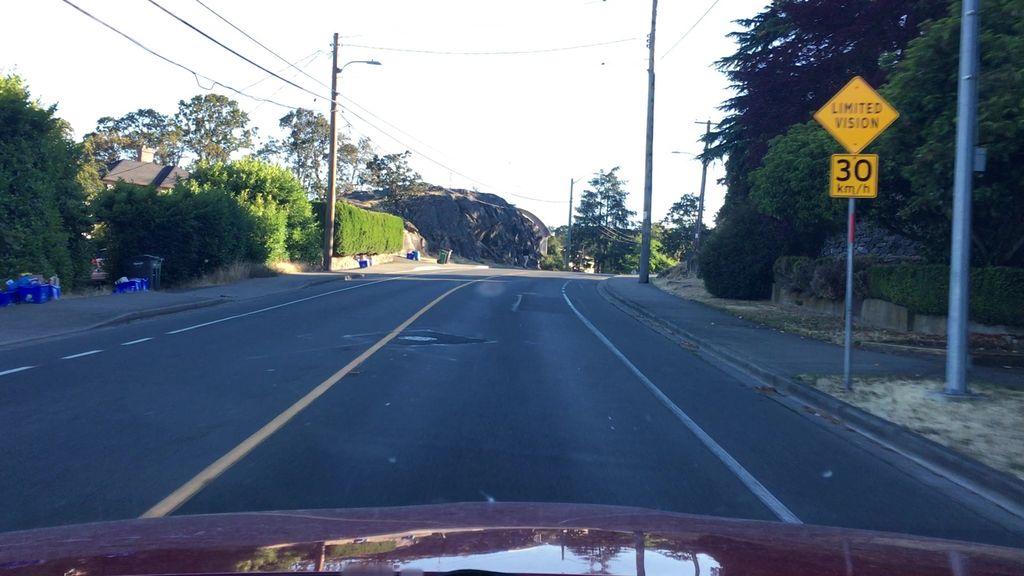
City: victoria